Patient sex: M
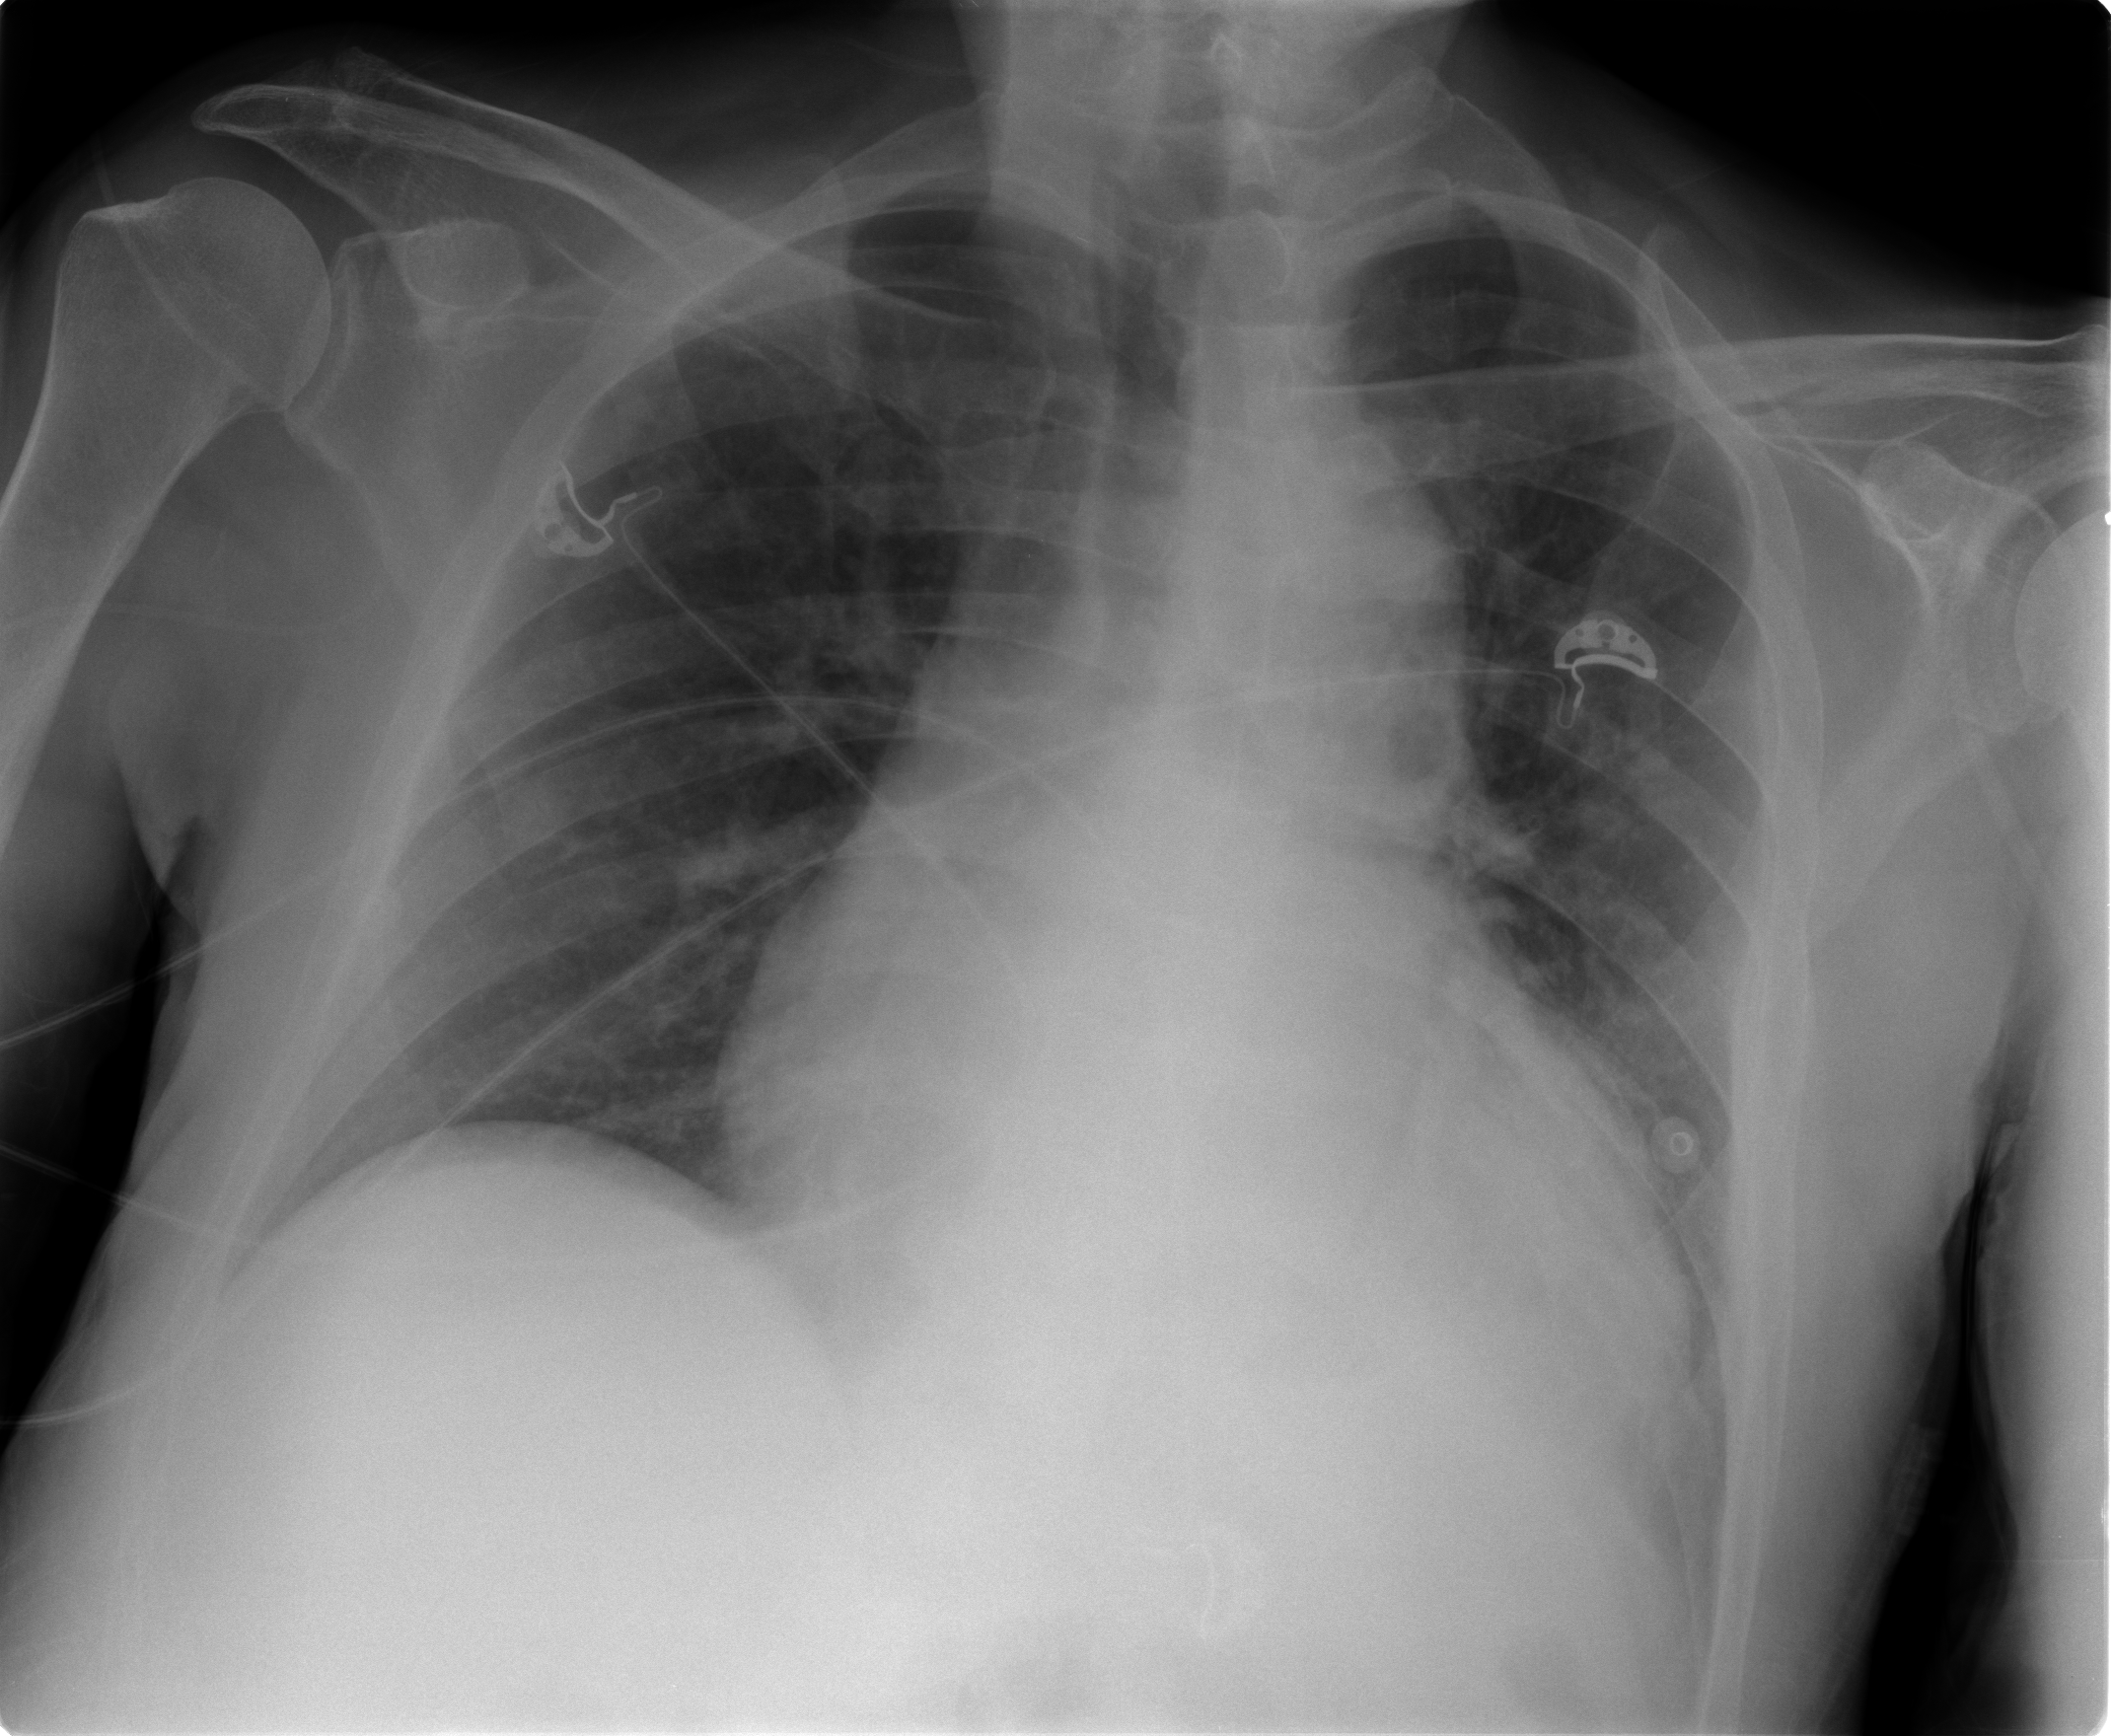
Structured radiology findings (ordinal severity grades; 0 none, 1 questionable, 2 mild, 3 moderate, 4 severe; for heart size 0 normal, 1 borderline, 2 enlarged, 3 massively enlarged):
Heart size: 2
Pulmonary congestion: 2
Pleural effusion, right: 0
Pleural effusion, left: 1
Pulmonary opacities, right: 0
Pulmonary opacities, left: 0
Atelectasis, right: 0
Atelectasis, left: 2